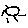
Label: sun